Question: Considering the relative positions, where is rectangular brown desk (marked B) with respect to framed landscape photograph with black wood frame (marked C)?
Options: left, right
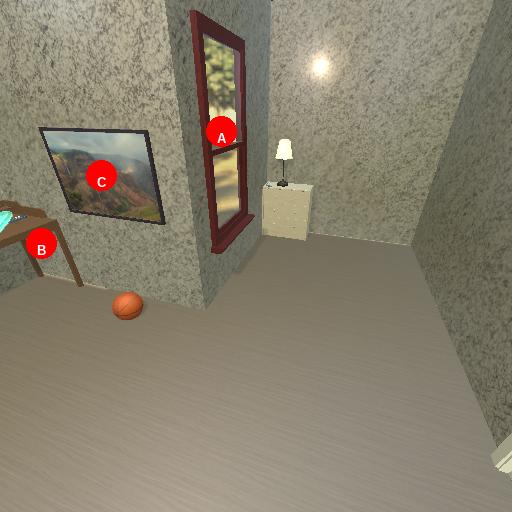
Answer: left